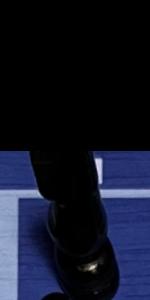
Label: Knight_Black